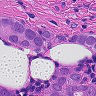
Metastatic tissue present: yes